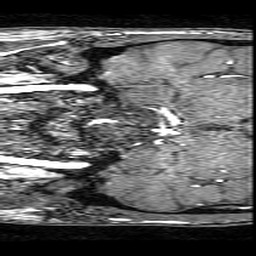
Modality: angio
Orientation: coronal
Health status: ill
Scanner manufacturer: philips
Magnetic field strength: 3 T
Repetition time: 0.01835 s
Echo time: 0.003418 s